Field crop: maize
Growth stage: 1
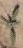
Species: atriplex